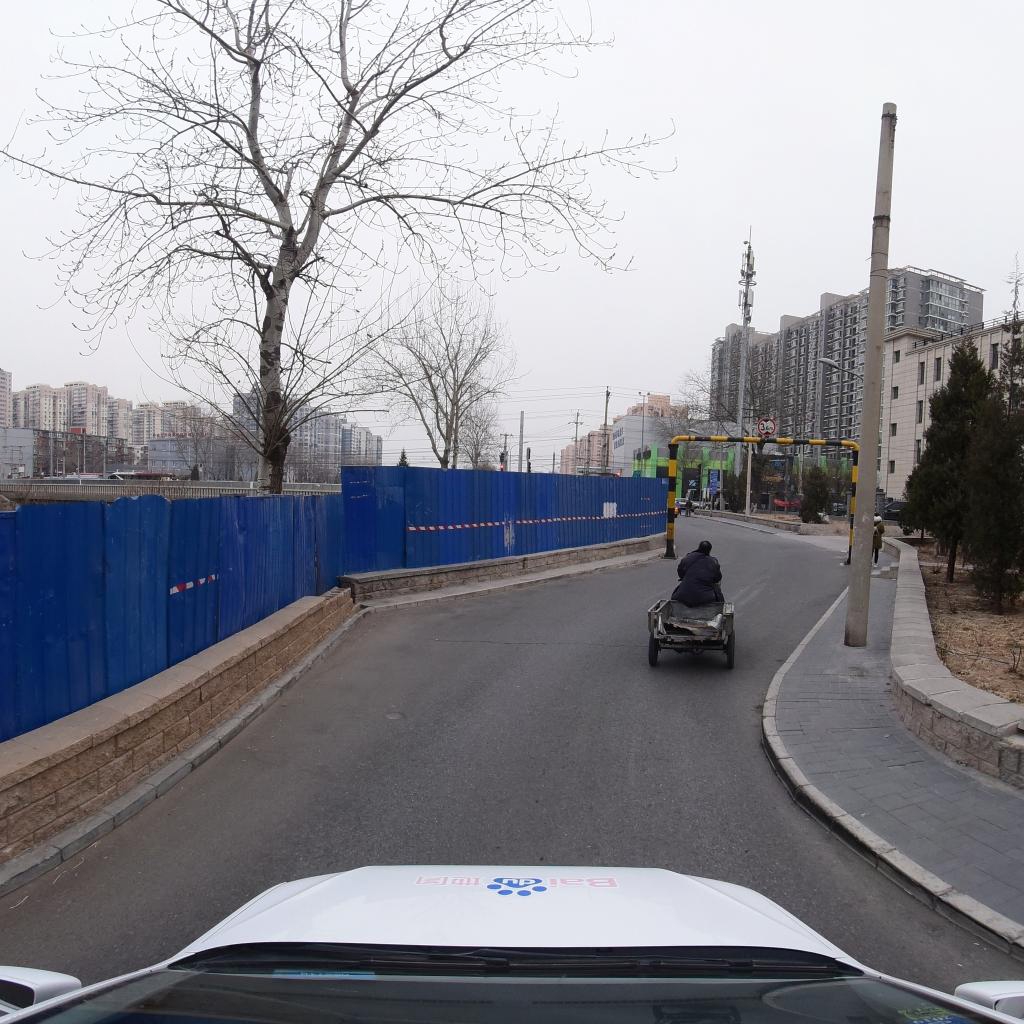
Region: Fengtai
Road damage annotations: transverse crack, pothole